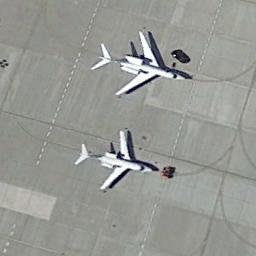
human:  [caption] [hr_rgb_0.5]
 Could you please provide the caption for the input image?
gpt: Two airplanes are parked on the runway .

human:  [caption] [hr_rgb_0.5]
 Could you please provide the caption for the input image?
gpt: Two airplanes were in the open space .

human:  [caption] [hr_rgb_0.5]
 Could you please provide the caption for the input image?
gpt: Two aircraft were parked on the ground .

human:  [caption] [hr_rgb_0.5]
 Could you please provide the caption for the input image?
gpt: Two adjacent planes parked on the open area and two facilities in front of them .

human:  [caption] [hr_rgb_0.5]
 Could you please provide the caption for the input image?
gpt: Two planes on the marked ground .